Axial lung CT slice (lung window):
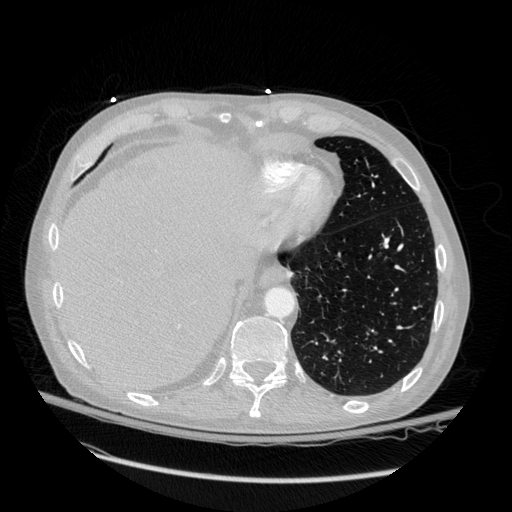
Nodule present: no